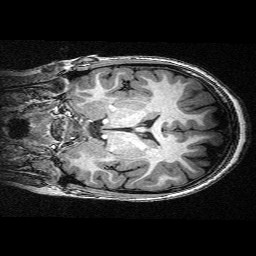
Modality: T1w
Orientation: coronal
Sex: female
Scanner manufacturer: siemens
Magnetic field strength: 3 T
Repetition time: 2.3 s
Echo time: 0.00336 s